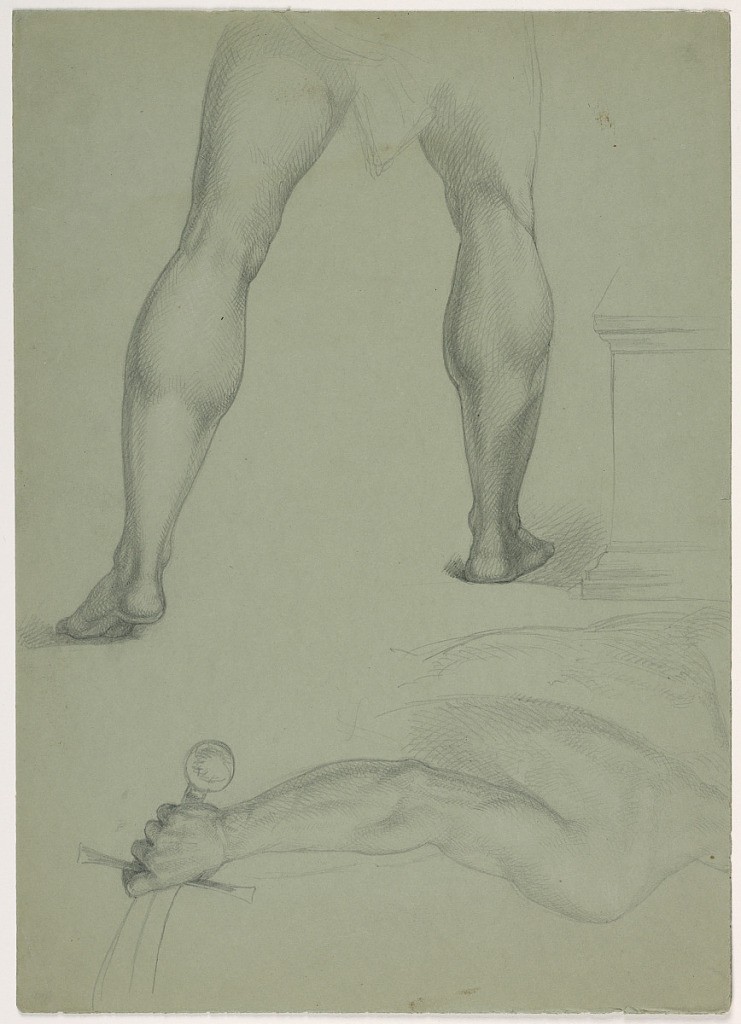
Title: Two Partial Anatomical Studies
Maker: Daniel Huntington, American, 1816–1906
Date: ca. 1850
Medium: Graphite on green wove paper
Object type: Drawing
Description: At top, legs of a man walking, from the rear. Drapery sketched about his hips. Below, oriented differently, back and right arm of a man holding a scimitar.